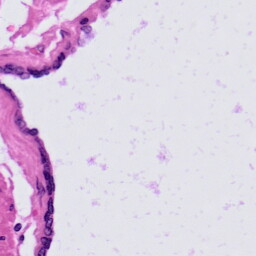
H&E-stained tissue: Prostate